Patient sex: F
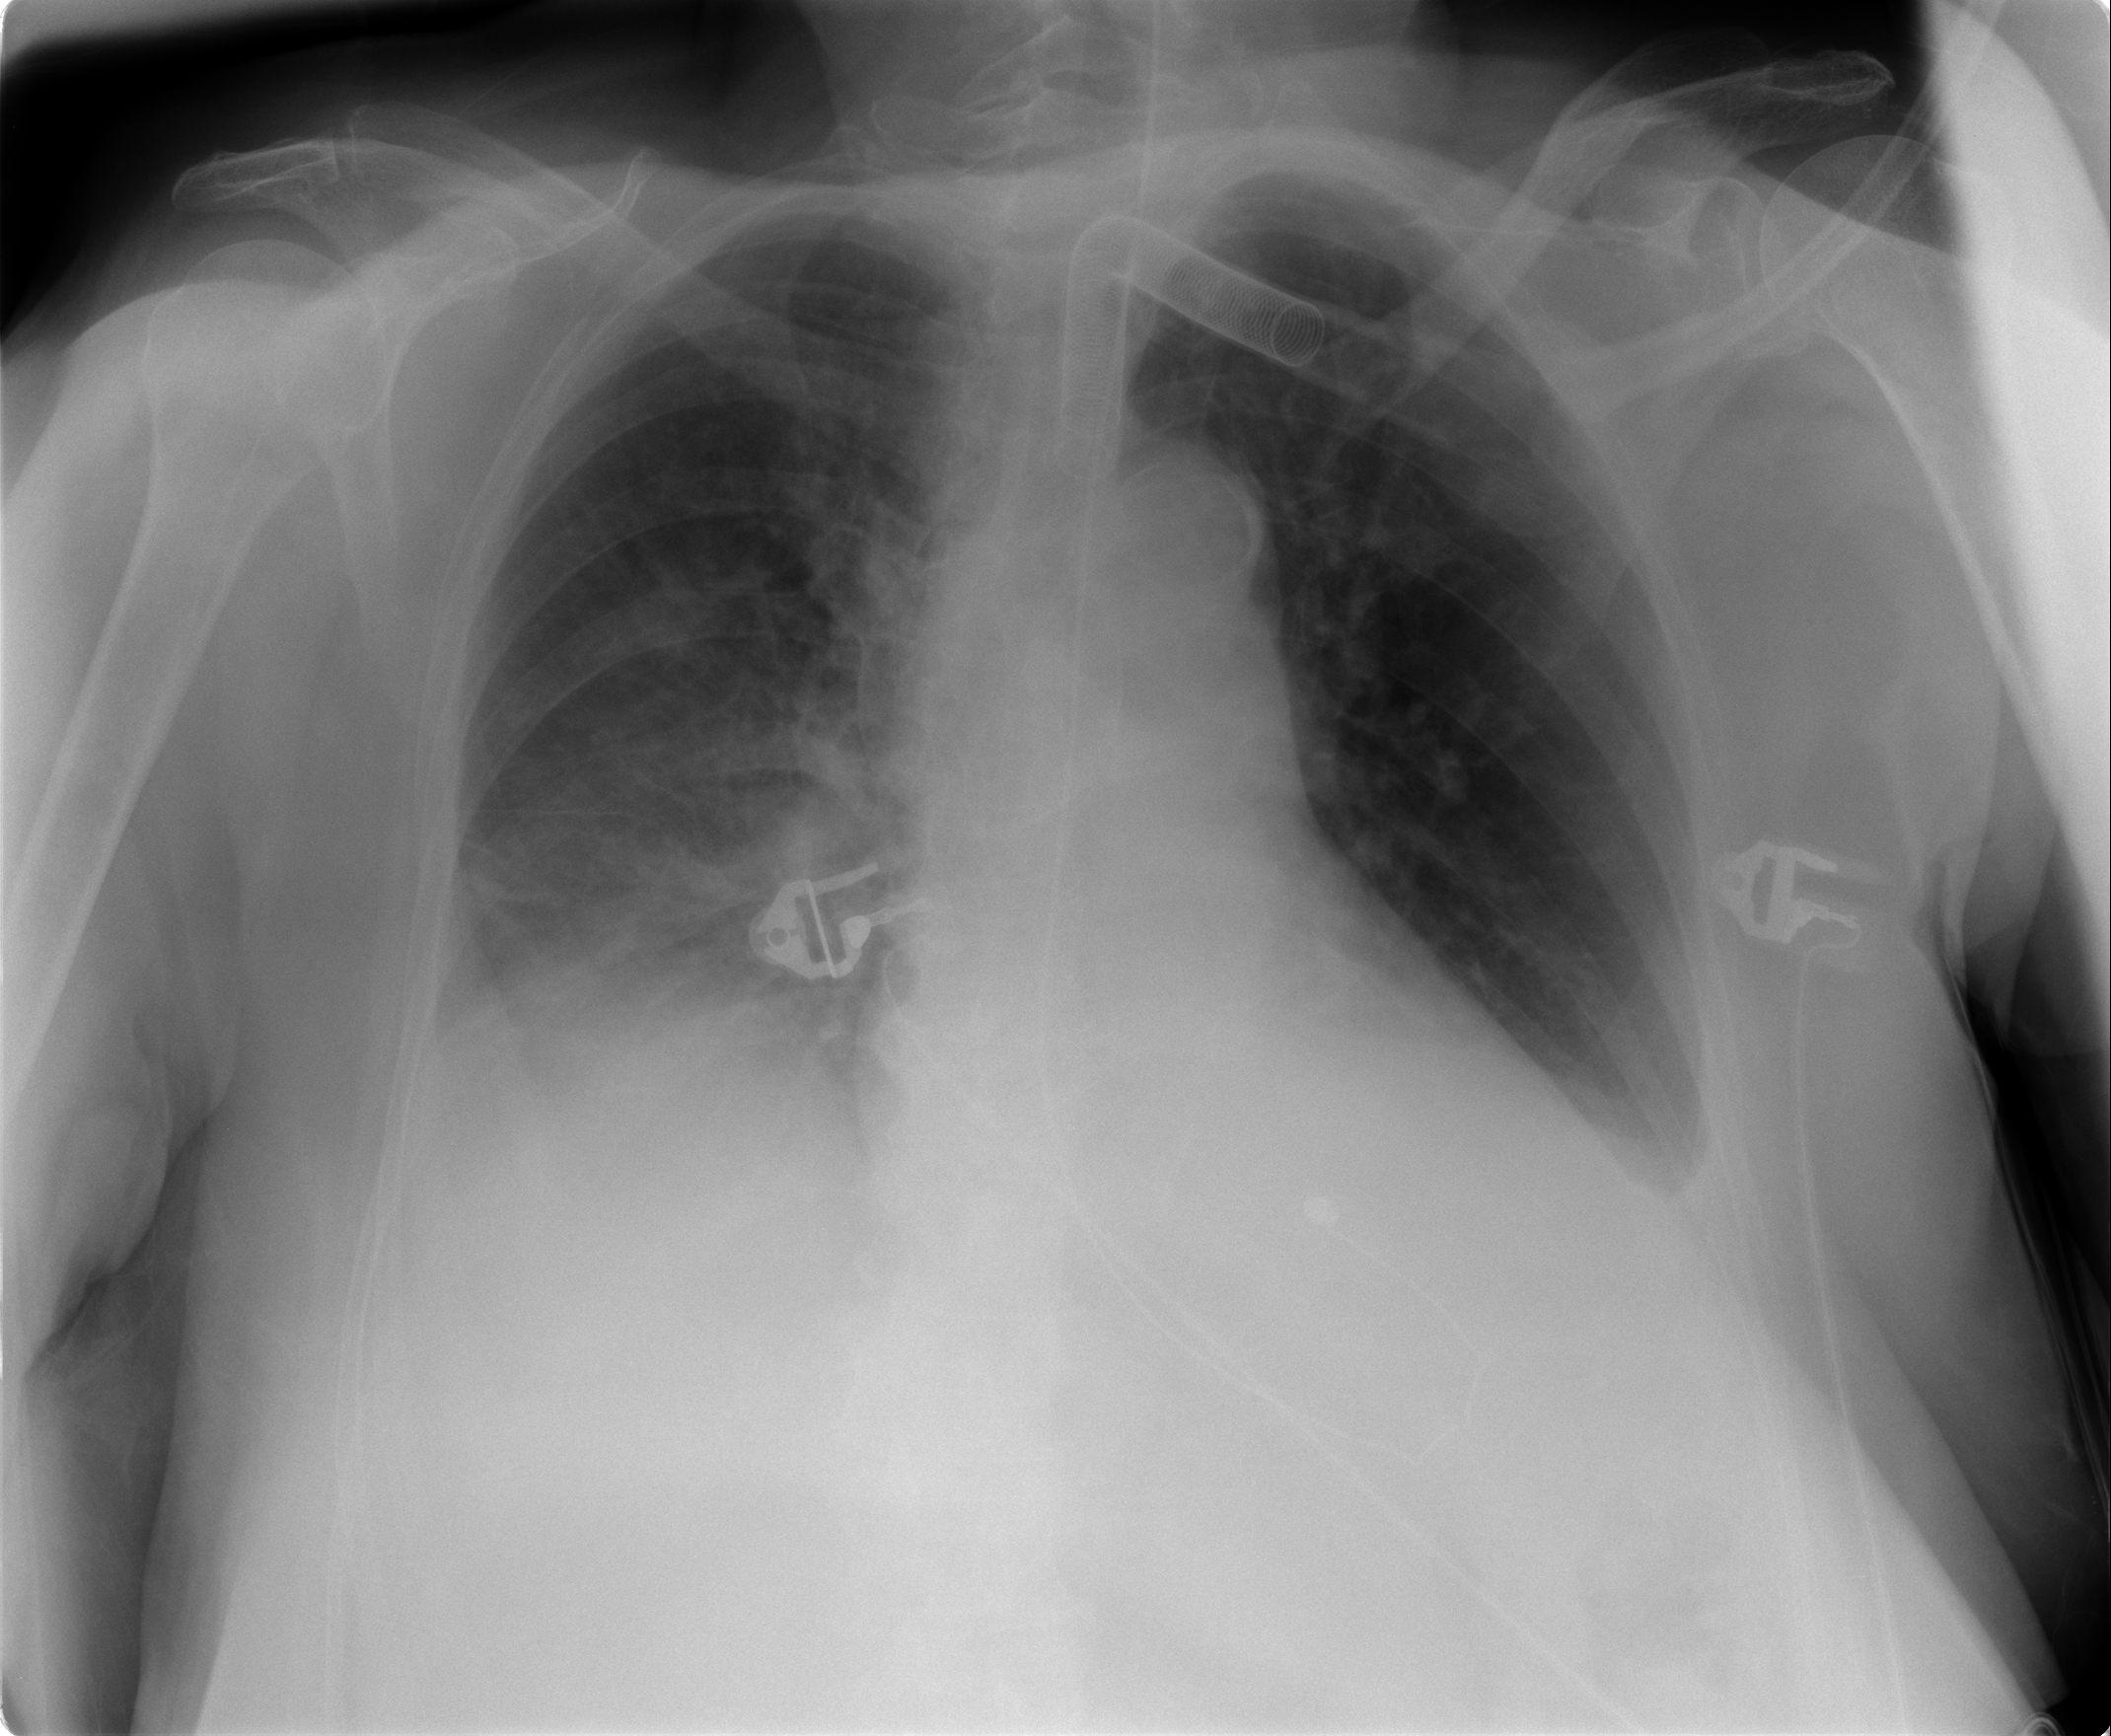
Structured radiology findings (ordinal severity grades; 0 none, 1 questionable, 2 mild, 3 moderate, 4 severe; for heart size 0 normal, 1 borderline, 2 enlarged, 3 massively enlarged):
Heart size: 0
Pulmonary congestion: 2
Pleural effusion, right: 3
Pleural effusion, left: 2
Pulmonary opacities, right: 2
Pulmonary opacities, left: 0
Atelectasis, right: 3
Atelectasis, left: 1